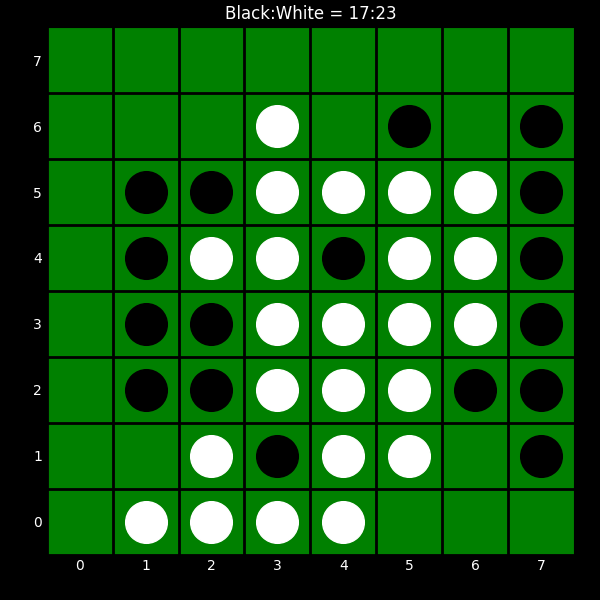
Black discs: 17
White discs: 23